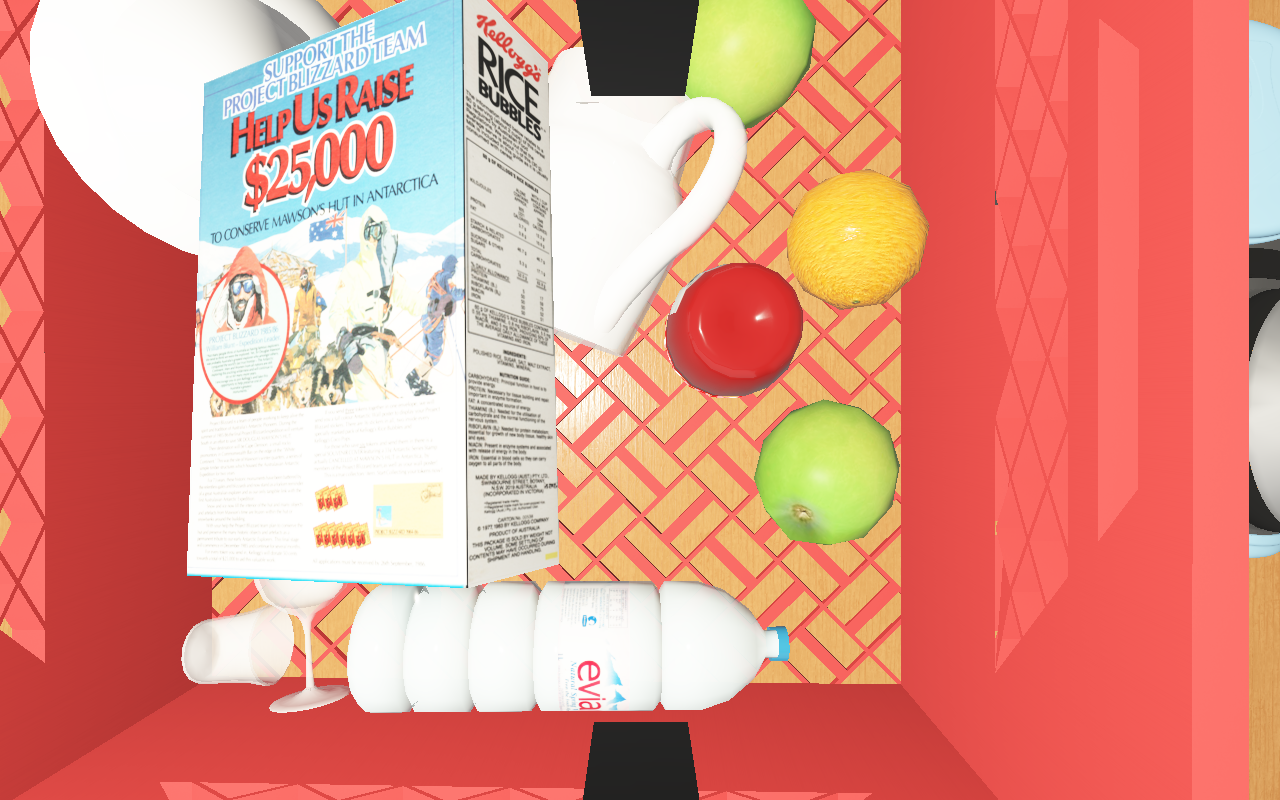
Objects in the scene:
carafe
water bottle
apple
orange
spoon
plate
wineglass
honey jar
jam jar
cereal box
biscuit box